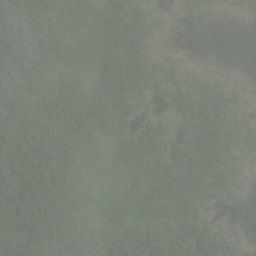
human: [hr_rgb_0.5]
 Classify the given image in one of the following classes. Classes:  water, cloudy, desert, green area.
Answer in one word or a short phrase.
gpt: cloudy